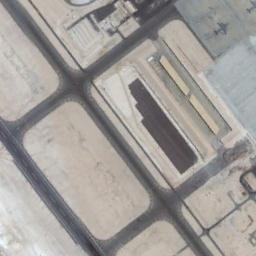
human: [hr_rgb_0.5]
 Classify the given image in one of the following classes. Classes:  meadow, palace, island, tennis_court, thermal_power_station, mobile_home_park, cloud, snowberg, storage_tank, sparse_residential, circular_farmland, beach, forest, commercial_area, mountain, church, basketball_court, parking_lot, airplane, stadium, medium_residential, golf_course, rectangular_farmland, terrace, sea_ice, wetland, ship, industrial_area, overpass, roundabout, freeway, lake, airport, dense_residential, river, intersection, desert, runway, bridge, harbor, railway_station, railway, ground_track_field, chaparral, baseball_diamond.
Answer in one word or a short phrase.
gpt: airport